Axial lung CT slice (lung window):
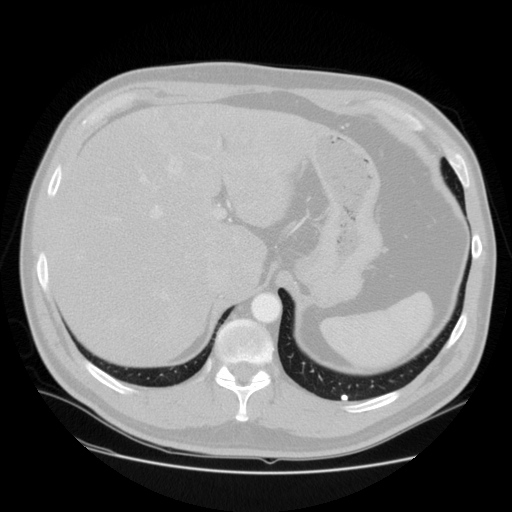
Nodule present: yes
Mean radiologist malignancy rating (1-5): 1